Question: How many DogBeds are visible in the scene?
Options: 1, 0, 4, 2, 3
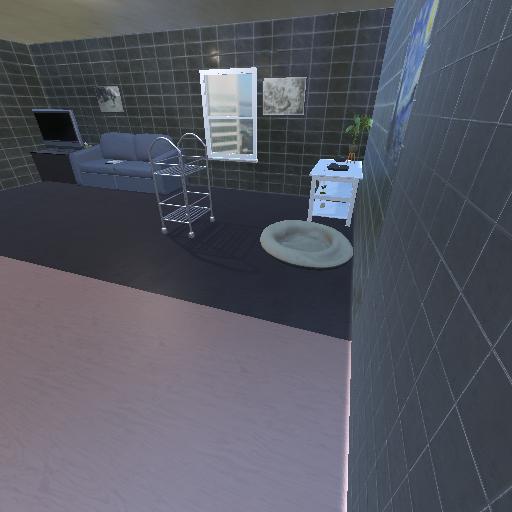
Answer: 1